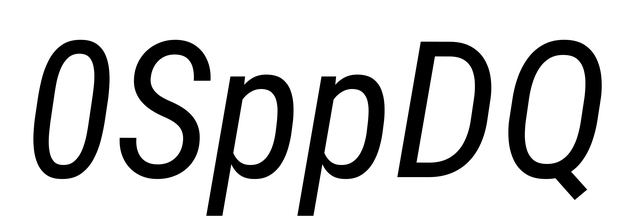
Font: Roboto-Italic_Condensed_Italic